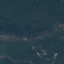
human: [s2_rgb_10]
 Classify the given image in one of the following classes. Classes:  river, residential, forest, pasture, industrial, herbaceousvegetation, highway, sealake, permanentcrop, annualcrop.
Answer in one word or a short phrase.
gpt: Forest